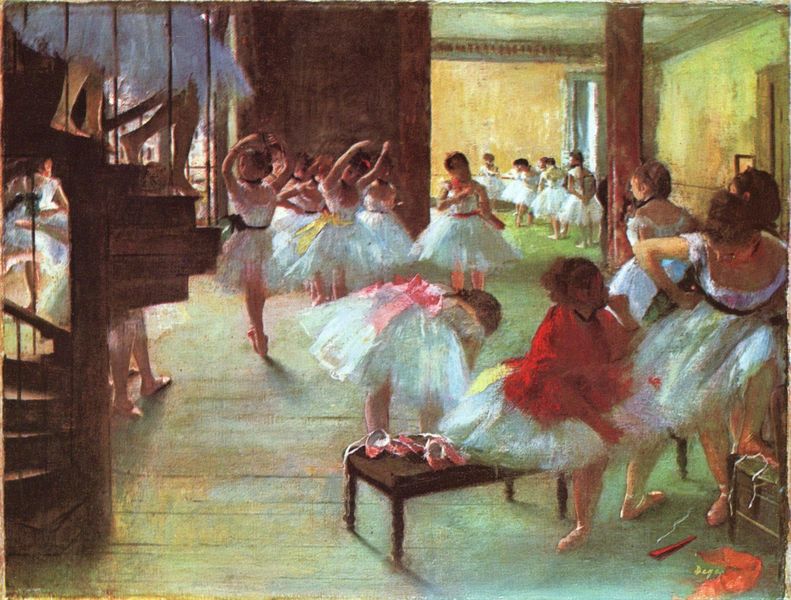
Titel: Ballettprobe
Künstler: Edgar Degas
Standort: Washington (District of Columbia)
Institution: National Gallery of Art
Schlagwörter: blau, gemälde, gruppe, schatten, weiß, frauen, gelb, grün, impressionismus, menschen, mädchen, sitzen, stadt, bewegung, braun, damen, degas, edgar degas, fenster, frankreich, frau, hell, holz, kleid, kleider, kreide, licht, orange, paris, pastell, pfeiler, raum, renoir, schwarz, stuhl, säule, tisch, tür, zeichnung, zimmer, gürtel, rot, fächer, malerei, rock, schleife, tanz, jacke, jung, wand, arme, knoten, rahmen, spitze, innenraum, spiegel, gehen, boden, haare, interieur, pose, decke, spitzen, bühne, oper, schleifen, tanzen, theater, tänzerin, tänzerinnen, rosa, kinder, beine, füße, balett, ballerina, ballerinas, ballet, ballett, ballettsaal, ballettstunde, fußboden, parkett, position, probe, röcke, schuhe, schule, spitzenschuhe, tanzsaal, tanzschule, tutu, tutus, tüll, tütü, unterricht, üben, übung, pause, ballettschuhe, bank, dehnen, dielen, edgar, hocker, saal, schemel, spitzentanz, figuren, treppe, weiblich, holzboden, sport, lciht, pastellfarben, metall, stuck, geländer, stufen, holzdielen, ankleiden, gruppen, wände, posen, strümpfe, barfuss, stütze, truhe, offen, bücken, gedreht, kleidchen, kasten, übungen, öffnung, tanzende, licht schatten, wendeltreppe, binden, ausruhen, tänzer, gedrechselt, studio, anziehen, ölkreide, turnhalle, ankleide, umziehen, kommen, duftig, stunde, tanzraum, en garde, ballettschule, tut, probenraum, tanzschuhe, tüllrock, spitzenschuh, positur, taftkleid, hinabgehen, treppensteigen, ballettunterricht, degas mädchen, edgas, fachboden, shcule, spindeltrppe, spitzenschuhhe, tütp, warmmachen, was ist los?, übungsraum, rsa, holz holzboden raum zimmer, raum holz, tanzstudio, balletstange, schuhe binden, ballettschue